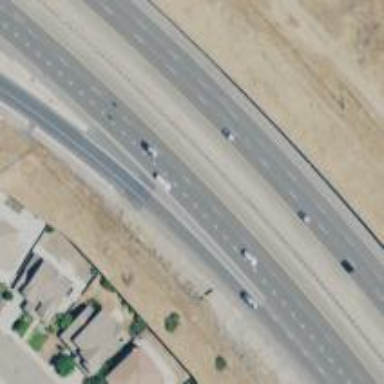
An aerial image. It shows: Motorway.